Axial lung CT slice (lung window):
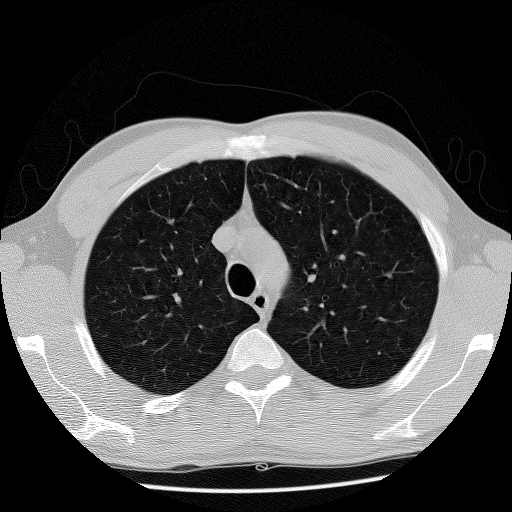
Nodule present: no